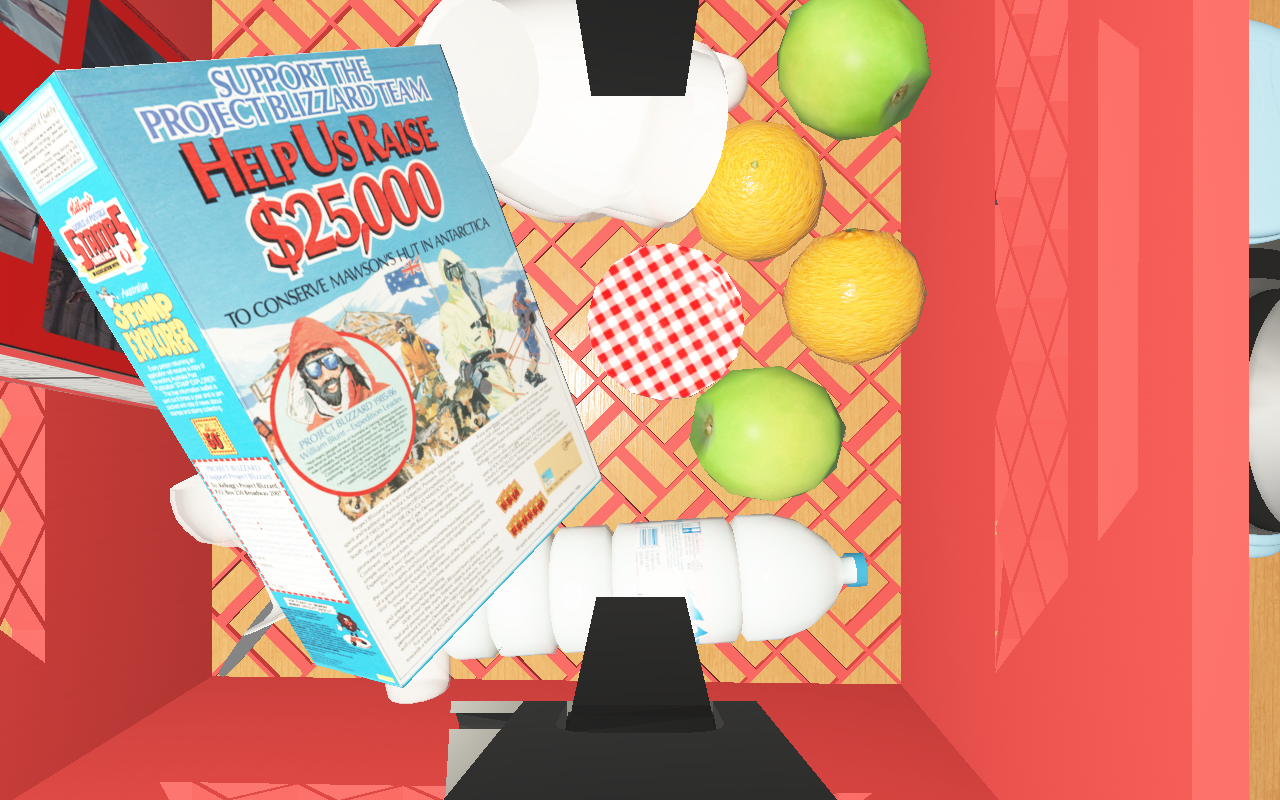
Objects in the scene:
water bottle
apple
apple
orange
orange
jam jar
cereal box
cereal box